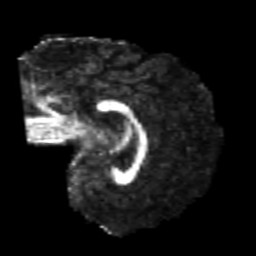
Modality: FA
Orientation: sagittal
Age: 25
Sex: male
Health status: healthy
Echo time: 0.074 s